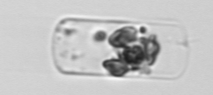
Label: Guinardia_delicatula_TAG_internal_parasite